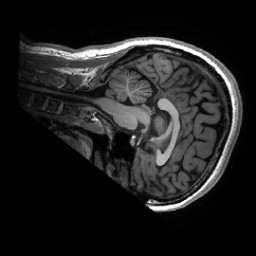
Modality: T1w
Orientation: sagittal
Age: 30
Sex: female
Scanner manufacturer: ge
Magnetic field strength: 3 T
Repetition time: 0.0073 s
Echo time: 0.003 s